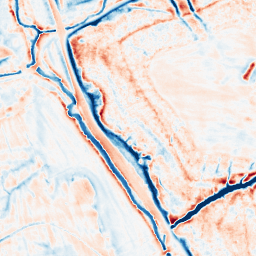
Category: multiscale
Decomposition family: dog_multiscale
Decomposition parameters: sigma_ratio: 2
n_scales: 3
base_sigma: 0.5
Upsampling method: quartic
Upsampling parameters: scale: 8
Upsampling scale: 8